Interaction volume radius: 5 \u00c5
Interaction volume height: 10 \u00c5
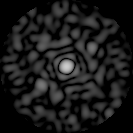
Disorder parameter: 0.8768